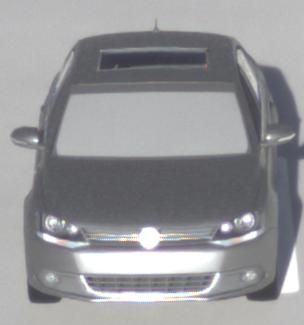
Make: VW
Model: Jetta 1.2 TSI
Detailed model: Jetta (IV)
Model produced from: 2011/01
Model produced until: 2014/08
Doors: 4
Color: gray
Road condition: wet road
Daytime: morning or afternoon
Contrast: high contrast